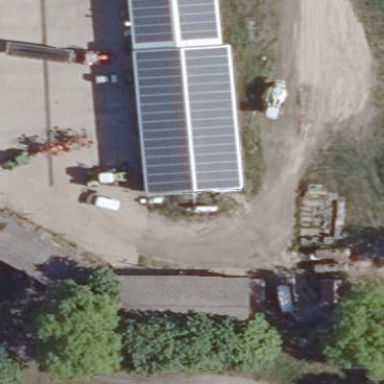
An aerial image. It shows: Building equipped with solar photovoltaic panel for generating electricity. The small installation is solar power generator.